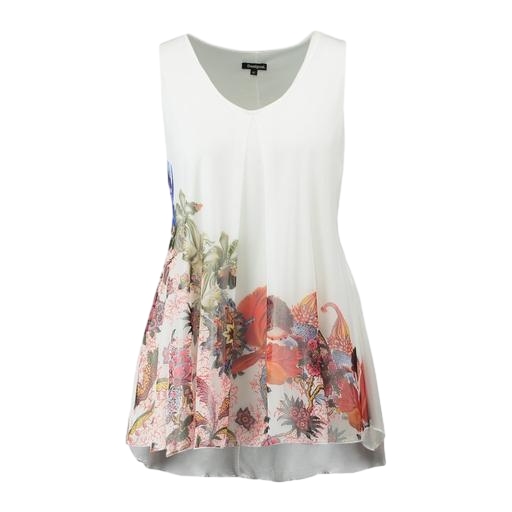
sleeveless floral-print top, sleeveless floral-print shirt, floral print tank top, white background